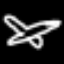
Label: airplane